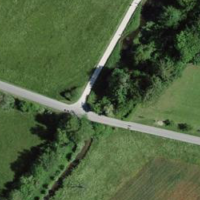
EUNIS habitat code: 25
Species observed at this site:
Ischnura elegans
Linaria vulgaris